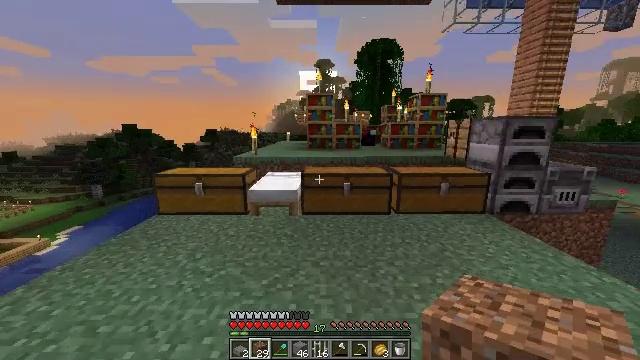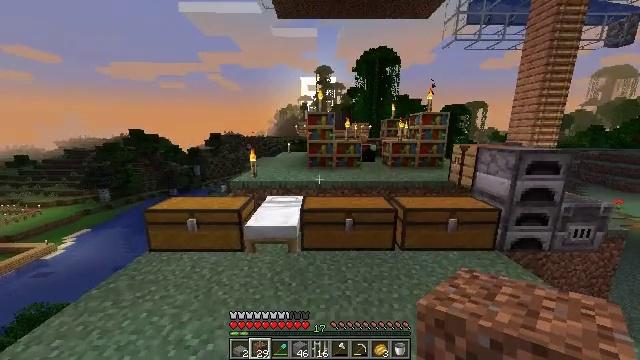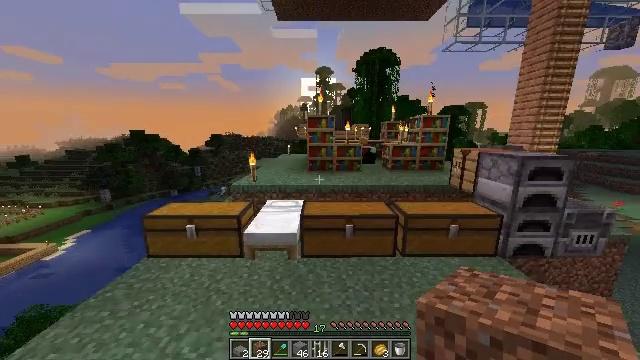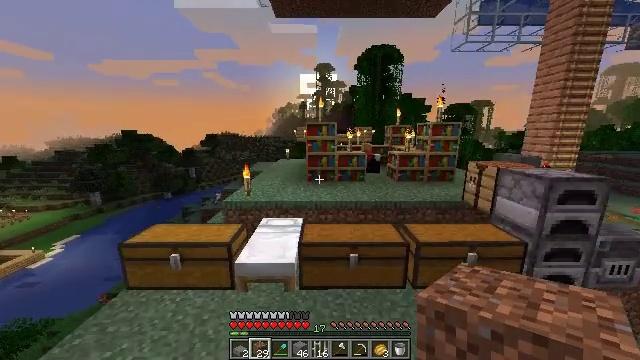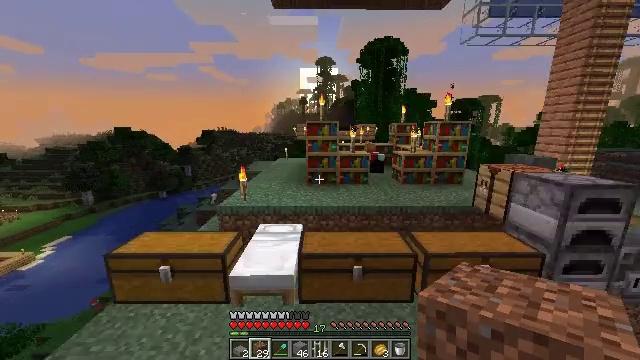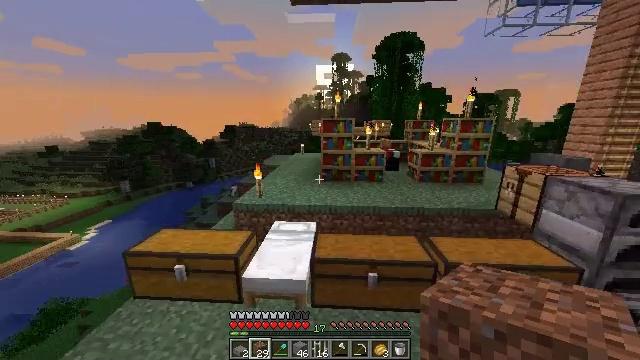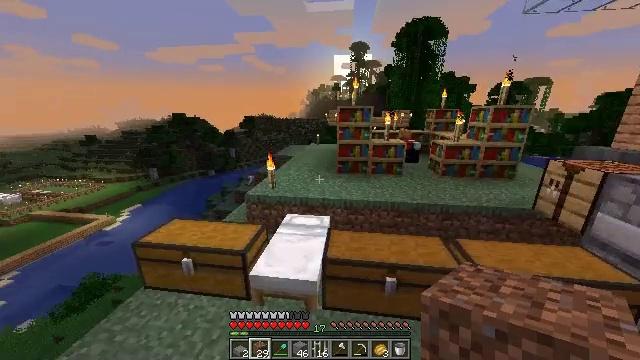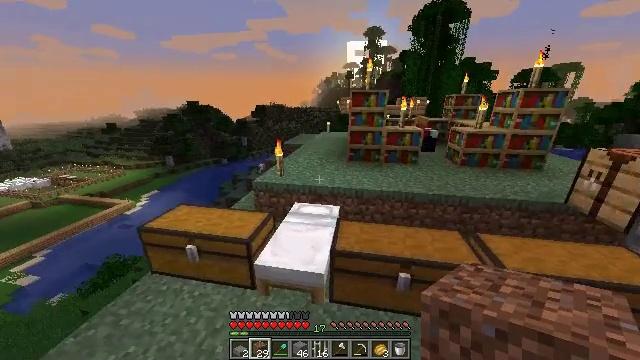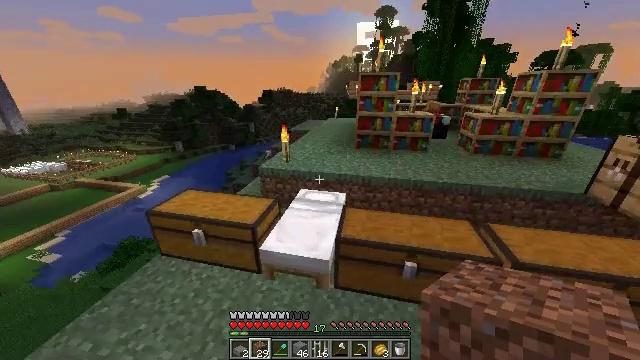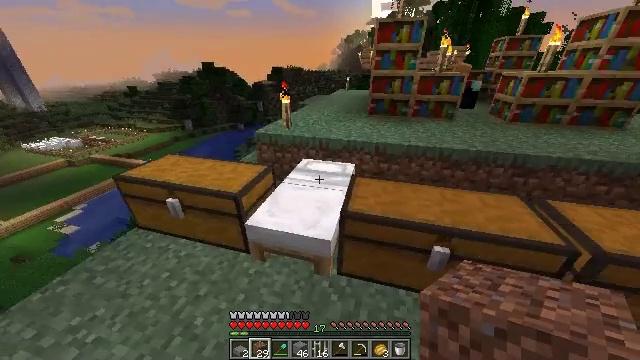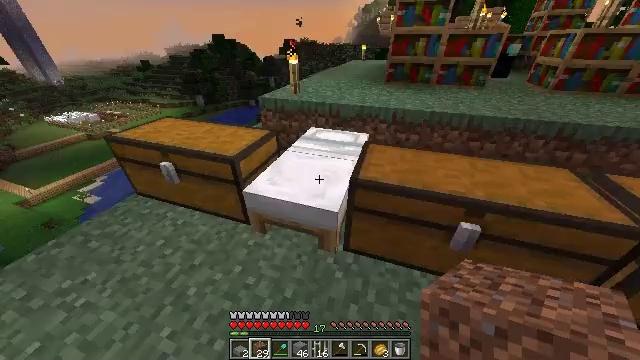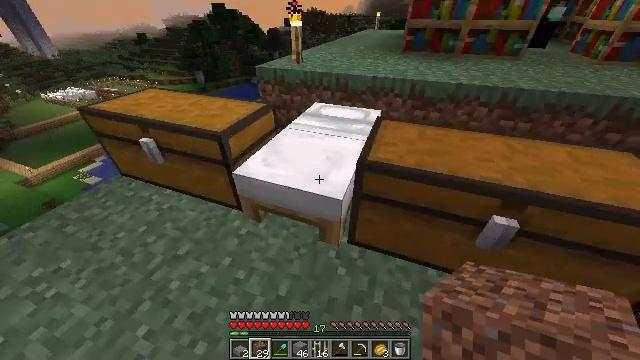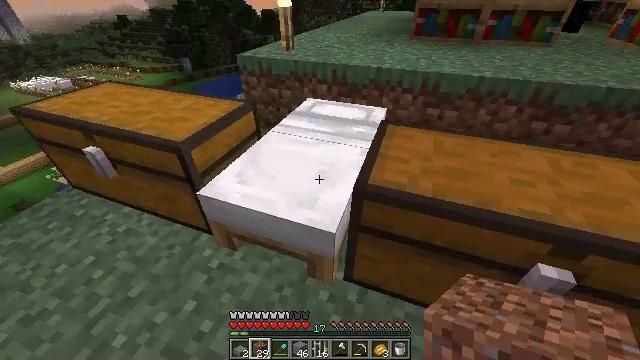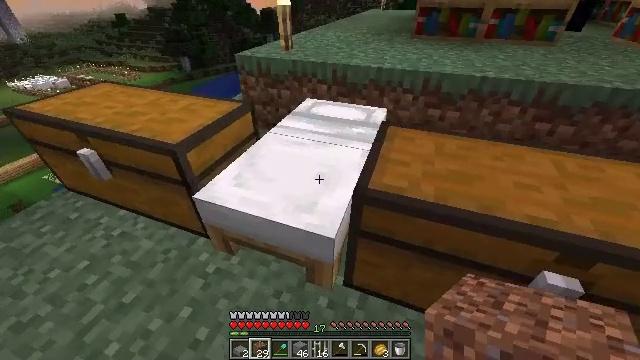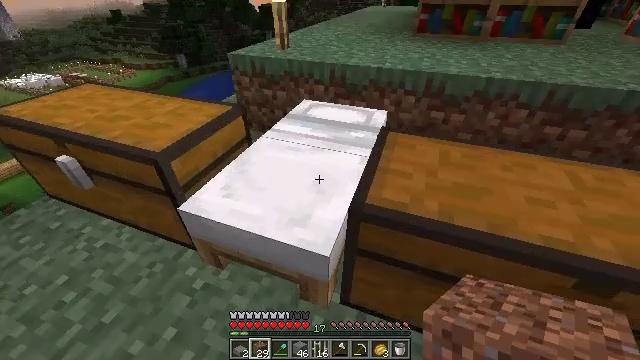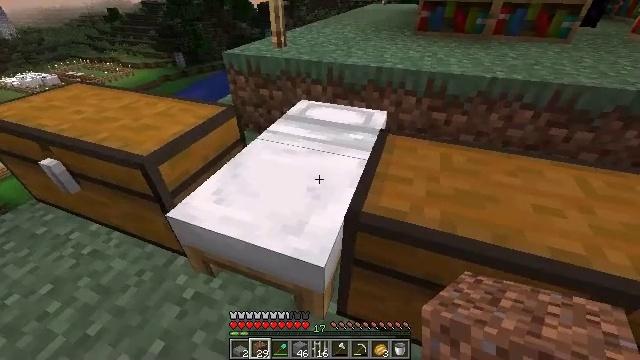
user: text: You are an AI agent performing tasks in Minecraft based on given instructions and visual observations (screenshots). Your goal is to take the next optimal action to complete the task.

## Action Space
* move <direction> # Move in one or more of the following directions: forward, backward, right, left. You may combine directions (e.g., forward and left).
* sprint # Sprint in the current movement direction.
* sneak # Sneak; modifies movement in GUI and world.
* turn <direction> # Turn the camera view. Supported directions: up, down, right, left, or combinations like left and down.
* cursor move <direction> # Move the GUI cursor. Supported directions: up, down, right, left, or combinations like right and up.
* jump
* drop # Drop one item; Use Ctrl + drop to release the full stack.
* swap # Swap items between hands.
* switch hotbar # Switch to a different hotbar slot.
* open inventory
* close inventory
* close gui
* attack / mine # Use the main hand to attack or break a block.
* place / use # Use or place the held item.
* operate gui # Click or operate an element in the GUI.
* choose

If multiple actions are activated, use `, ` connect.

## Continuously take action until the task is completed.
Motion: motion action
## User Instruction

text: Use jungle wood planks to craft a jungle sign.
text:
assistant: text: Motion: move forward, sprint, jump
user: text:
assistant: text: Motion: move forward, sprint, jump
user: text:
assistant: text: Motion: move forward, sprint, jump
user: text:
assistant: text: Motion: move forward, sprint, jump
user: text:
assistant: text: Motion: move forward, turn left and down, jump
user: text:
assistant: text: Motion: move forward, turn left and down, jump
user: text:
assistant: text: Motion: move forward, turn left and down
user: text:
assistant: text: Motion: move forward, turn left and down
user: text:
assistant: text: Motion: move forward, turn left and down
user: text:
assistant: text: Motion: turn left and down
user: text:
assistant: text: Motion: turn left and down
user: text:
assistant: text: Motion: no_op
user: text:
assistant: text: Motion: use / place
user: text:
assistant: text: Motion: use / place
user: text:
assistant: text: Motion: use / place
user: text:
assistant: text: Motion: use / place
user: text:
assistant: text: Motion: no_op
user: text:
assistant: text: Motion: no_op
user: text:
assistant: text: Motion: no_op
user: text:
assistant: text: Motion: no_op
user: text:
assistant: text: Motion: no_op
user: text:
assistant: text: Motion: no_op
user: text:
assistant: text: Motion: turn right
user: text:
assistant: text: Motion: turn right
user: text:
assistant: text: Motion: turn right and up
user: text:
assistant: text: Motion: turn right and up
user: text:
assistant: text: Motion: turn right and up
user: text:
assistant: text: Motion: turn right and up
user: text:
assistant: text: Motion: turn right and up
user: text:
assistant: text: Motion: turn right and up